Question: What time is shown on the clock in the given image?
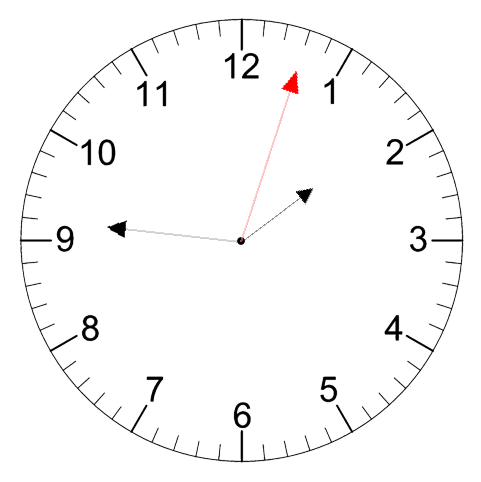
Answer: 01:46:03